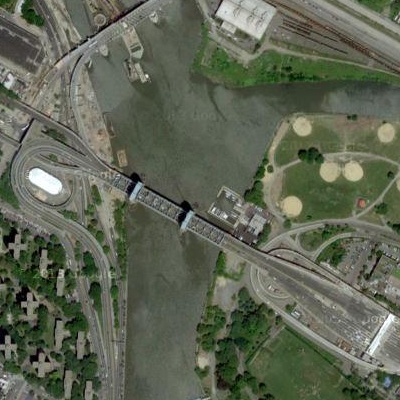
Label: RiverLake